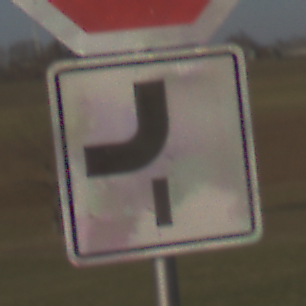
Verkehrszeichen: VerlaufVorfahrtsstrasse7
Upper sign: Stop
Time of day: MorningAfternoon
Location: Outdoor (Nature)
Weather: Clear
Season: Winter
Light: Natural